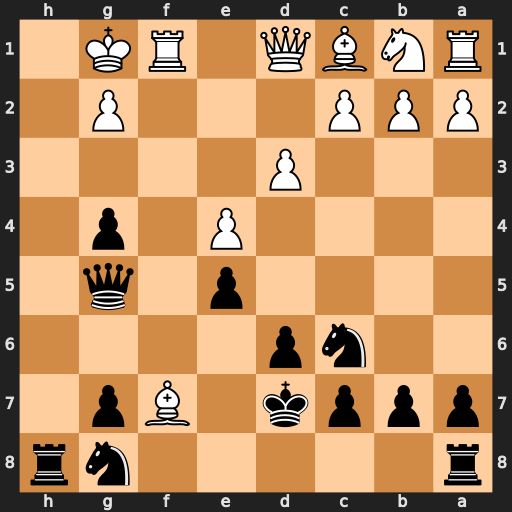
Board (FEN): r5nr/pppk1Bp1/2np4/4p1q1/4P1p1/3P4/PPP3P1/RNBQ1RK1
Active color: b
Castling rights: -
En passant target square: -
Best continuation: Qh4 Bg5 Qxg5